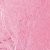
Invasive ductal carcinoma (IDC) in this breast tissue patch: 0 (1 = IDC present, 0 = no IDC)